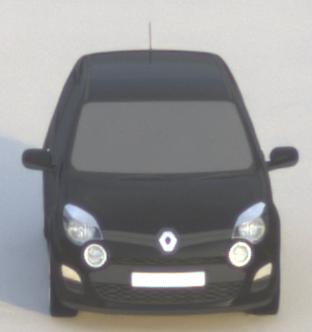
Make: Renault
Model: Twingo 1.2 LEV 16V 75
Detailed model: Twingo (II)
Model produced from: 2012/01
Model produced until: 2014/07
Doors: 3
Color: black
Road condition: dry road
Daytime: sunrise or sunset
Contrast: low contrast